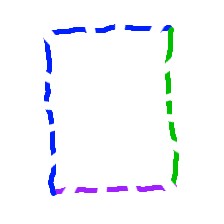
Shape: rectangle